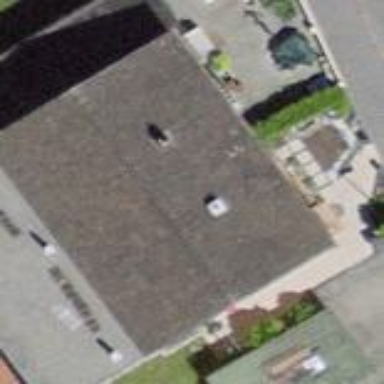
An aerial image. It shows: Terrace building with gabled roof made of roof tiles.